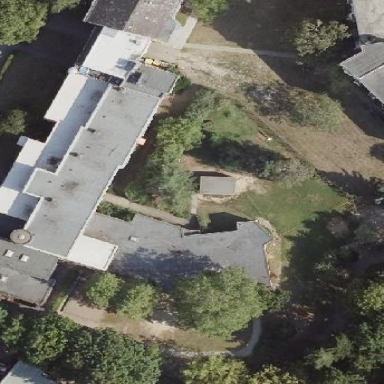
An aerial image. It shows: Kindergarten.